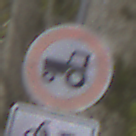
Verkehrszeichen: VerbotKraftfahrzeugeZuegeNichtSchneller25
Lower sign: EinspurigeFahrzeugeFrei2
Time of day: MorningAfternoon
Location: Outdoor (Nature)
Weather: PartlyCloudy
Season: NotSpecified
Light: Natural